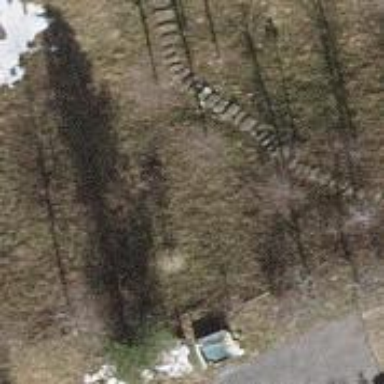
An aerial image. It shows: Road with steps.